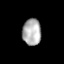
Tissue: lung
Cell type: Epithelial cells
Senescence score: 0.2362
Nuclear area (px): 489
Mean DAPI intensity: 174.699